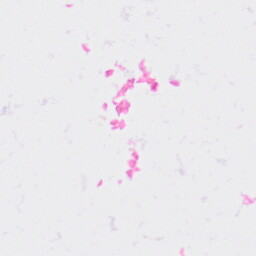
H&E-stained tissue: Kidney